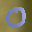
Label: 0